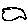
Label: cloud